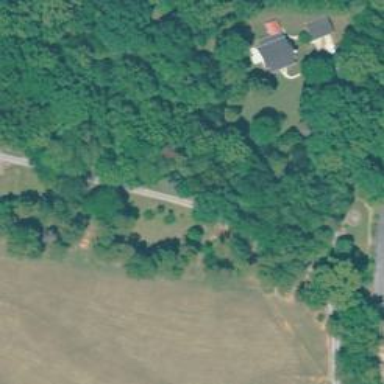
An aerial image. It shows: Driveway leading to service road.